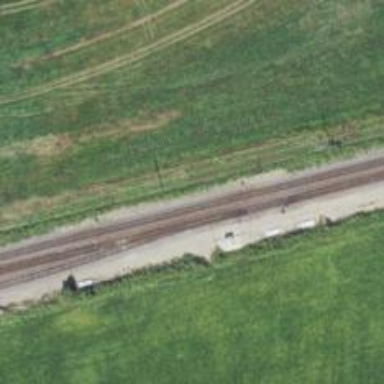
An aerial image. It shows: Railroad crossover.